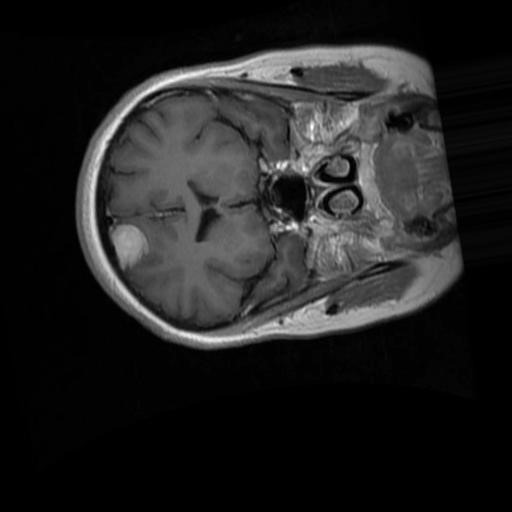
Label: brain_menin